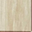
Piece: xx